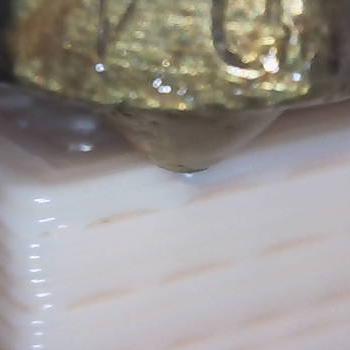
Flow rate: 267%